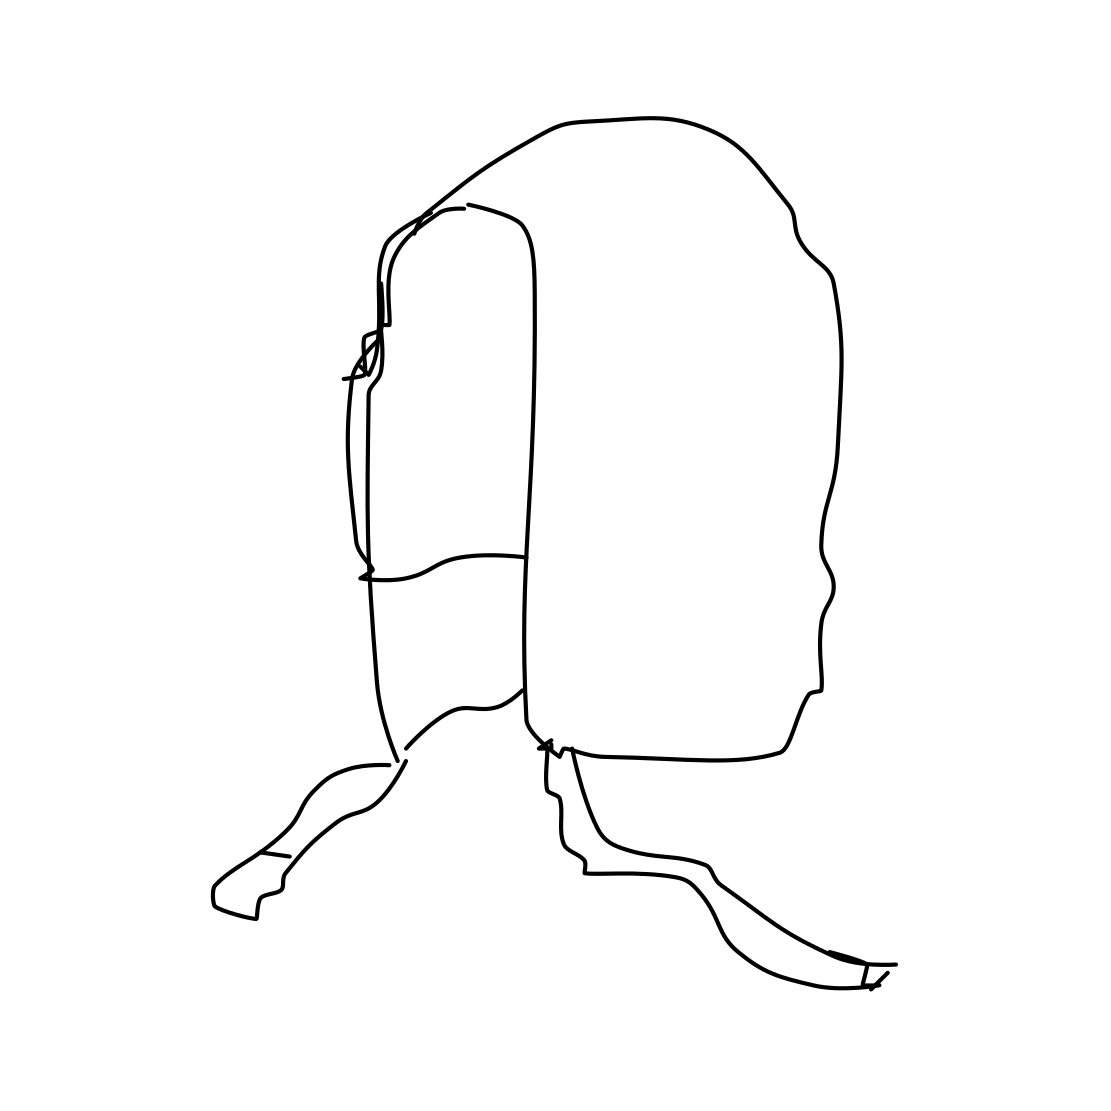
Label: helmet